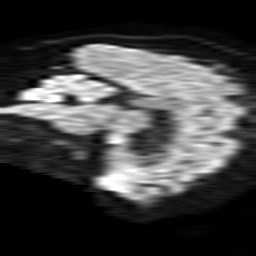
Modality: TRACE
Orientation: sagittal
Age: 75
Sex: male
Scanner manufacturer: philips
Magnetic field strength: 1.5 T
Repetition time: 3.947 s
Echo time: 0.1082 s